Question: I have layout like this:
'''
<RelativeLayout xmlns:android="http://schemas.android.com/apk/res/android"
android:layout_width="fill_parent"
android:layout_height="wrap_content"
android:background="@drawable/bgr">
<RelativeLayout android:layout_width="match_parent" android:layout_height="wrap_content" android:layout_centerVertical="true"
>
<TextView android:layout_width="60dp" android:layout_height="wrap_content"
android:id="@+id/label"
style="@style/ConnectionPoint.Label"
android:text="Title"
/>
<TextView android:layout_width="wrap_content" android:layout_height="wrap_content"
android:id="@+id/code"
style="@style/ConnectionPoint.Code"
android:text="CODE"
/>
<TextView android:layout_width="wrap_content" android:layout_height="wrap_content"
android:id="@+id/name"
android:layout_toRightOf="@id/label"
android:layout_toLeftOf="@id/code"
style="@style/ConnectionPoint.Name"
android:text="Some text"
/>
</RelativeLayout>
</RelativeLayout>
'''
And the styles:
'''
<style name="ConnectionPoint.Text" parent="android:TextAppearance">
<item name="android:layout_alignParentBottom">true</item>
</style>
<style name="ConnectionPoint.Label" parent="ConnectionPoint.Text">
<item name="android:textColor">@color/from_to</item>
<item name="android:layout_marginLeft">5dp</item>
<item name="android:layout_marginRight">10dp</item>
<item name="android:textSize">16dp</item>
</style>
<style name="ConnectionPoint.Name" parent="ConnectionPoint.Text">
<item name="android:textSize">26dp</item>
<item name="android:textStyle">bold</item>
<item name="android:singleLine">true</item>
<item name="android:ellipsize">end</item>
</style>
<style name="ConnectionPoint.Code" parent="ConnectionPoint.Text">
<item name="android:textColor">@color/iata</item>
<item name="android:textSize">18dp</item>
<item name="android:singleLine">true</item>
<item name="android:layout_alignParentRight">true</item>
<item name="android:layout_marginRight">5dp</item>
<item name="android:layout_marginLeft">5dp</item>
</style>
'''
But in the result TextViews are not properly aligned:

I want them to be aligned by bottom and can't understand why RelativeLayout can't do this. What should I do to make RelativeLayout align TextViews?
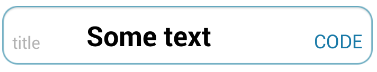
Answer: Unfortunately the only working solution is not to use LinearLayout instead of nested RelativeLayout